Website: lowes
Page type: payment
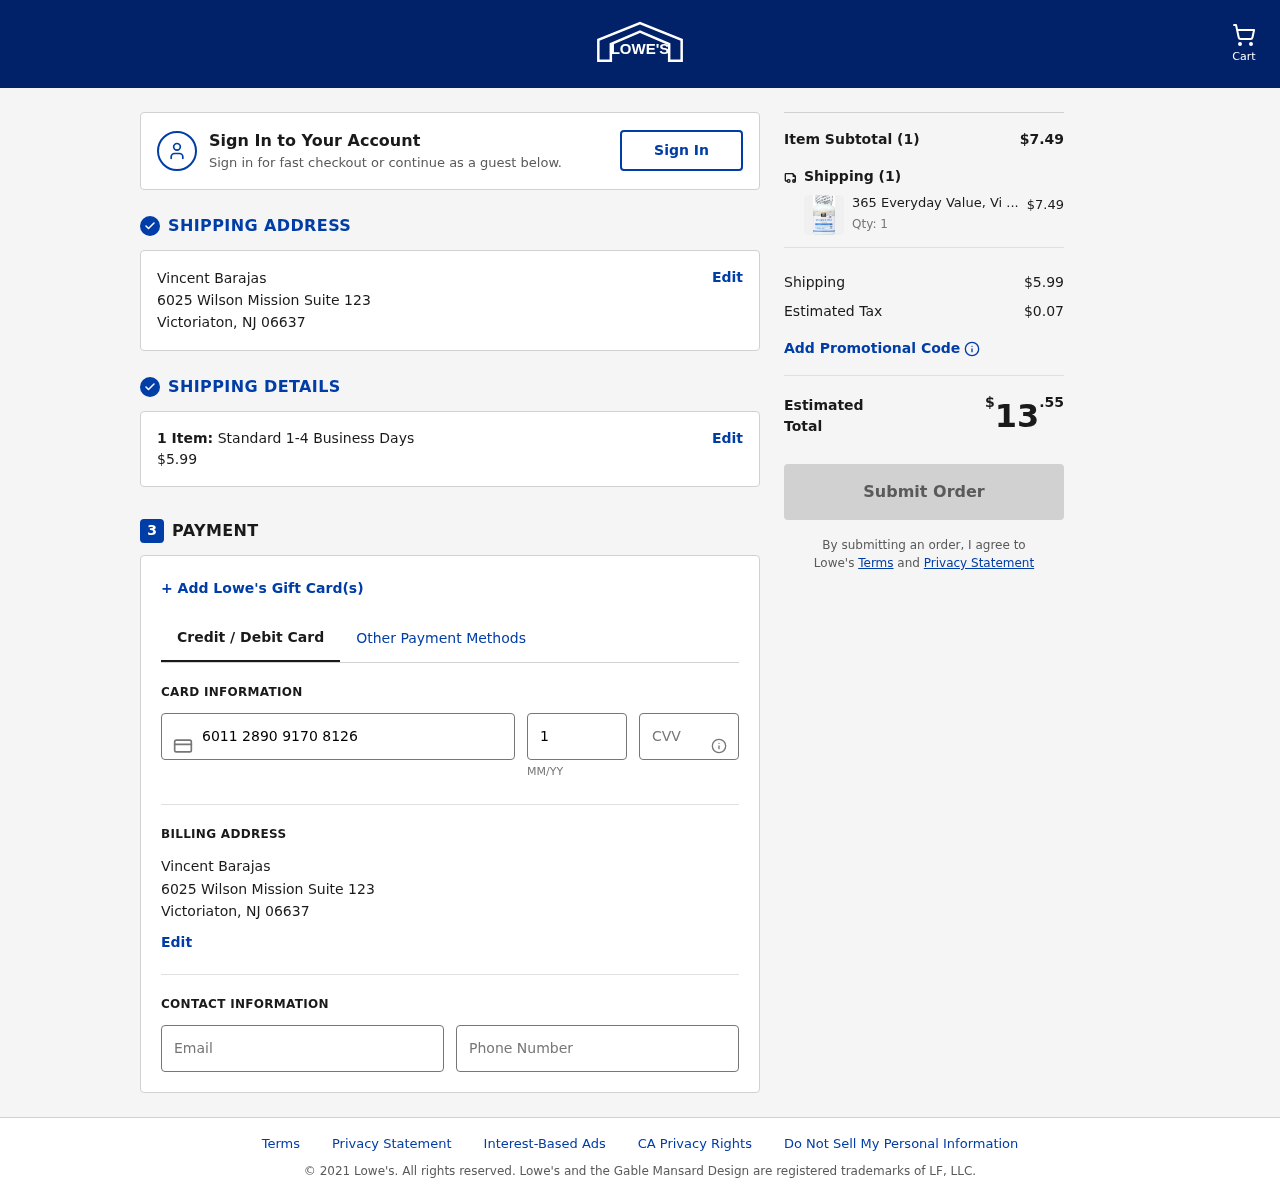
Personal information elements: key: PII_CARD_CVV
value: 146
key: PII_CARD_EXPIRY
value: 10/27
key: PII_CARD_NUMBER
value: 6011 2890 9170 8126
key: PII_CITY
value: Victoriaton
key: PII_EMAIL
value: vbarajas@gmail.com
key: PII_FULLNAME
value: Vincent Barajas
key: PII_PHONE
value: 9194285247
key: PII_POSTCODE
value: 06637
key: PII_STATE_ABBR
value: NJ
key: PII_STREET
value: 6025 Wilson Mission Suite 123
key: PII_FULLNAME2
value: Vincent Barajas
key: PII_CITY2
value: Victoriaton
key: PII_STATE_ABBR2
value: NJ
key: PII_POSTCODE_FULL
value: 06637
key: PII_POSTCODE_NUMERIC
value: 6637
Product elements: key: PRODUCT1_NAME
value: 365 Everyday Value, Vitamin B12 500mcg Lozenges, 100 ct
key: PRODUCT1_PRICE
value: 7.49
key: PRODUCT1_QUANTITY
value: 1
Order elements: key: ORDER_NUM_ITEMS
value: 1
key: ORDER_SHIPPING_COST
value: $5.99
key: ORDER_NUM_ITEMS2
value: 1
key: ORDER_SUBTOTAL
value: $7.49
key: ORDER_NUM_ITEMS3
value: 1
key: ORDER_SHIPPING_COST2
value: $5.99
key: ORDER_TAX
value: $0.07
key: ORDER_TOTAL
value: $13.55